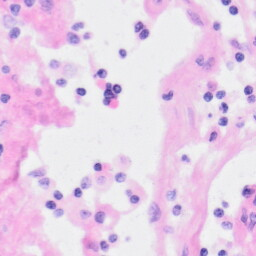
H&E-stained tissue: Kidney